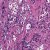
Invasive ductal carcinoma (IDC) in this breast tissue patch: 1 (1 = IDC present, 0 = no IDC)